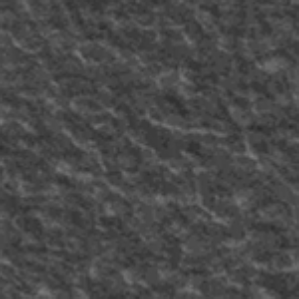
Label: frost